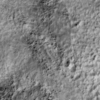
Label: not_dusty